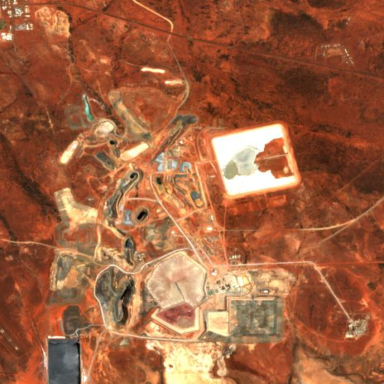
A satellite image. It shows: Industrial area used for mining.